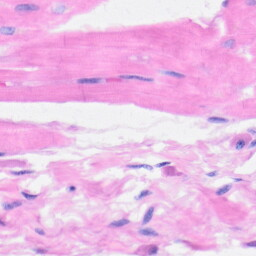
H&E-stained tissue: Heart